Question: I have got a strange problem that may be some of you will be able to explain and thus allow me to fix it.
Let me explain what is going on, I have a simple application displaying a UITabBar at the bottom with 5 items. All are set using the interface builder in my main storyboard file.
It worked very well until I added another view before the one containing my tabs (before, the view was my storyboard's entrypoint, after, I have a splash screen).
The problem occuring is really strange, my tab bar icons are invisible until :
- -
I scratched my head and didn't find a way to 'force' the UITabBar to draw its subviews (hoping that it will redraw the icons).
If I set the entrypoint of my storyboard back to my view hosting the tab bar, the problem disappear.
For the record the app is targeting iOS 9.1 but the bug occurs also under 8.4, on simulator and real devices. It is developped using Swift 2 and no external library.

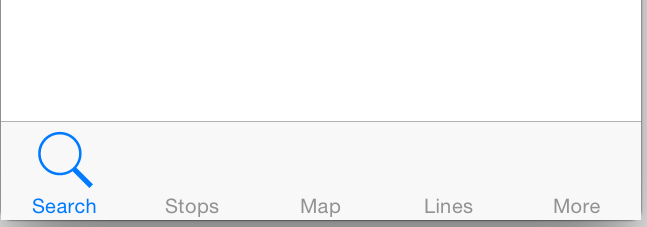
Answer: This is Quick fix:
When you present tabbar from splash screen just do following for all tab items
'''
self.tabBarItem().setSelectedImage(UIImage(Named:"selected image file")
'''